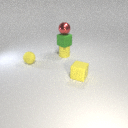
small yellow rubber cylinder behind small yellow rubber cube